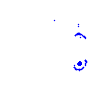
Particle: electron